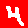
Digit: 4